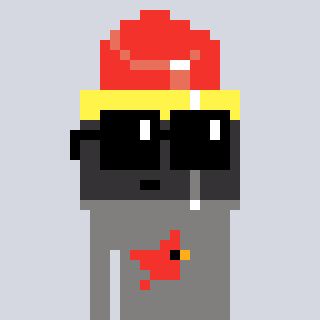
a pixel art character with square black sunglasses, a lipstick-shaped head and a bluegrey-colored body on a cool background